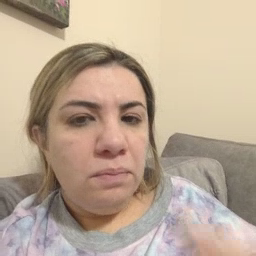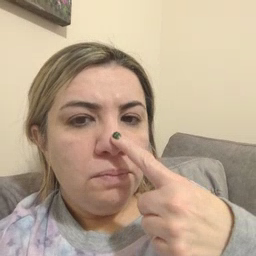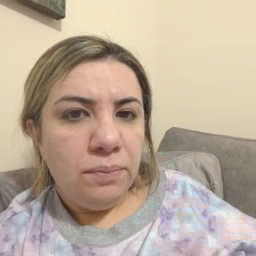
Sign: nose